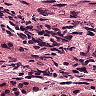
Metastatic tissue present: yes